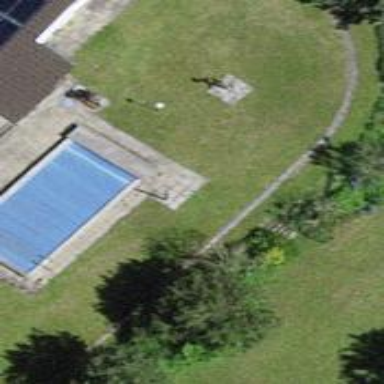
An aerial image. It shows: Swimming pool located in leisure land.